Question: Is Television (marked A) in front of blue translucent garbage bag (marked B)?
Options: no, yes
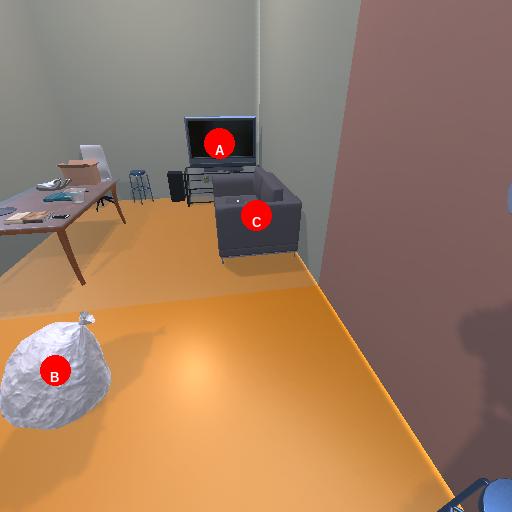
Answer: no